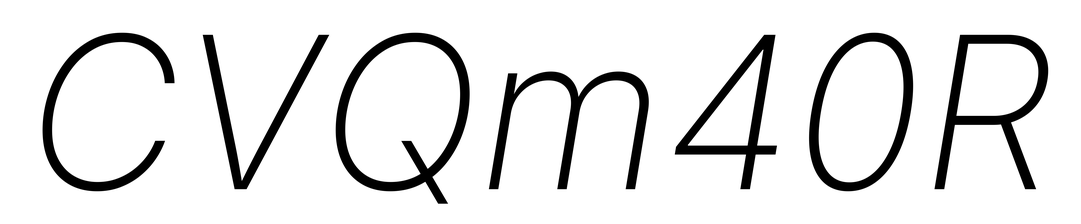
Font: Inter-Italic_ExtraLight_Italic